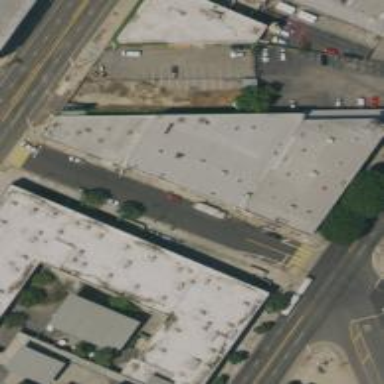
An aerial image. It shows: Industrial building.